Question: The 'dynamics' type has been a blessing for me. Receiving responses as a dynamic object and using its properties instead of having to define a model saves so much time. There's only one problem that I've encountered and haven't been able to figure out:

As you can see, the variable 'resultGetBudget' has been correctly inititated and there're values available for the 'code' and 'current_amount' properties. However, when I try to access these variables some time later, one of them suddenly becomes 'null'. Even stranger, when I don't put them in a variable, they're both 'null'.
I've researched this issue before and found some like <URL> but now that I've encountered this for the second time, it's really bothering me!
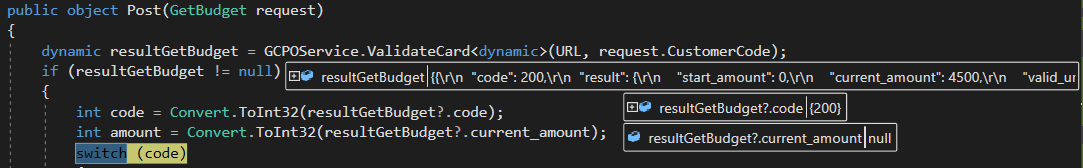
Answer: Should be
'''
resultGetBudget?.result.current_amount
'''
i think, "current_amount" is inside a "result" array of stuff, "code" works because is outside of it.
thinking about it like a json should be something like that:
'''
main_object{
code:200
result: {
start_amount:200
current_amount:200
[..... other stuff.....]
}
}
'''